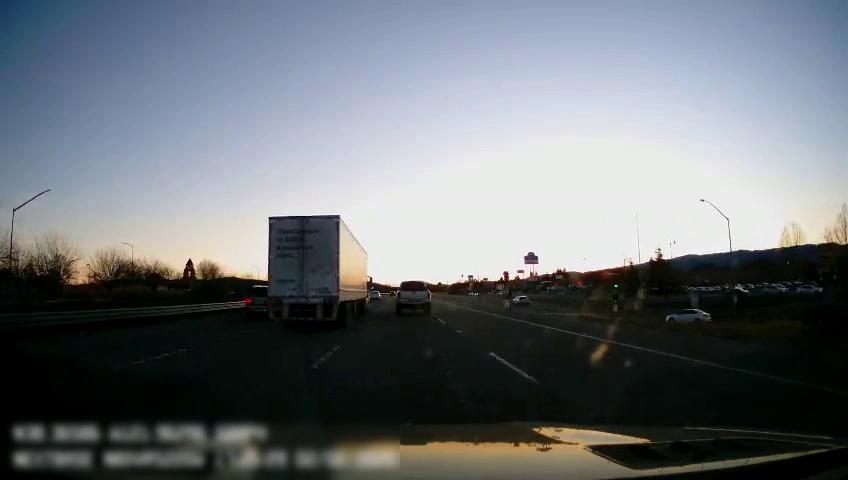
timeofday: Dusk/Dawn/Twilight
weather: Cloudy
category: Drivable Space
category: Vehicles | Car
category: Vehicles | SUV
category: Vehicles | Truck
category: Vehicles | SUV
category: Vehicles | Car
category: Vehicles | Truck
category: Lanes | Current Lane
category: Lanes | Current Lane
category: Lanes | Alternate Lane
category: Lanes | Alternate Lane